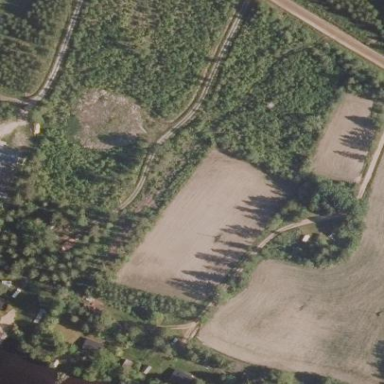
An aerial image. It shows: Forest area.